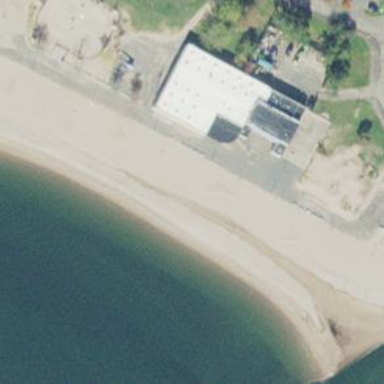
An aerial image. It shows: Lifeguard station.